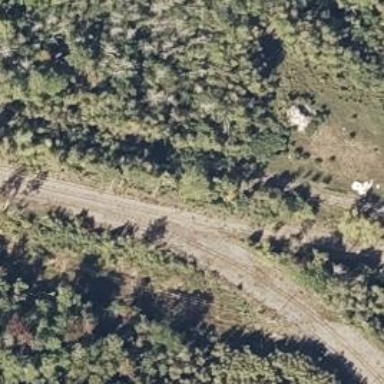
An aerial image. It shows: Abandoned railway yard.